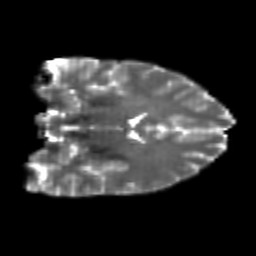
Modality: T2w
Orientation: coronal
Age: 24
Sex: female
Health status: healthy
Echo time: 0.074 s